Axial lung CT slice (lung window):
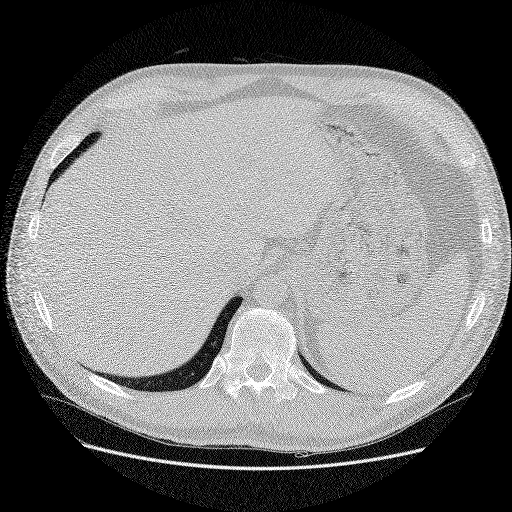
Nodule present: no